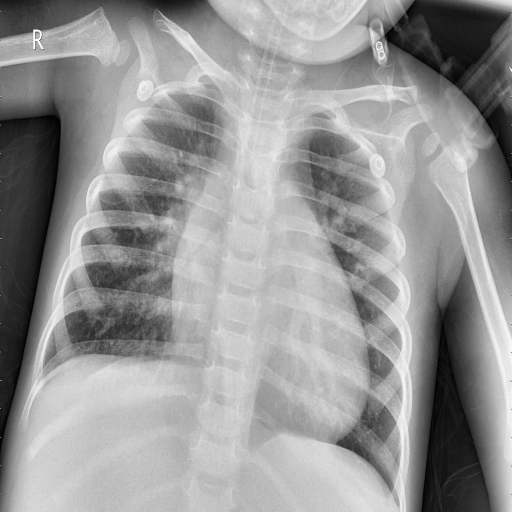
Finding: PNEUMONIA